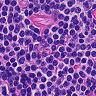
Metastatic tissue present: no